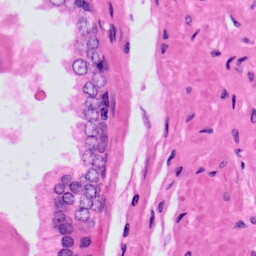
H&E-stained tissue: Prostate